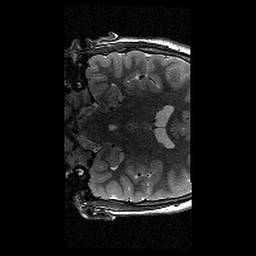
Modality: T2w
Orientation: coronal
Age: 12
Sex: male
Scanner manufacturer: siemens
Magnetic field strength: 3 T
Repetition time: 9.23 s
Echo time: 0.067 s